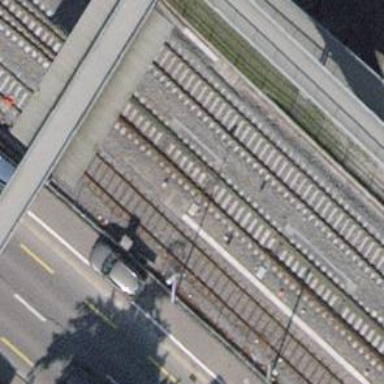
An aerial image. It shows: Railway switch.